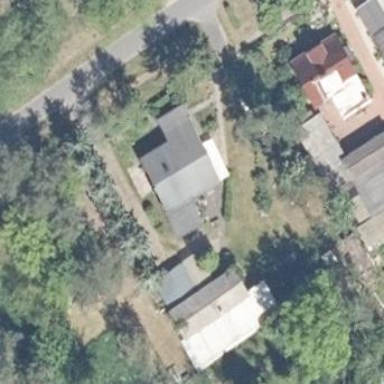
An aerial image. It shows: Gabled roof on residential building.